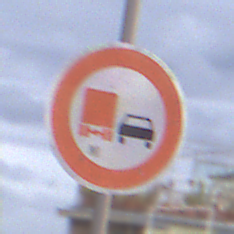
Verkehrszeichen: UeberholverbotKraftfahrzeuge
Umgebung: Outdoor, Urban
Tageszeit: Midday
Wetter: Overcast
Licht: Natural
Jahreszeit: NotSpecified
Kontrast: LowContrast